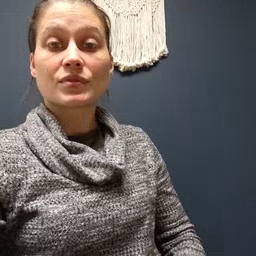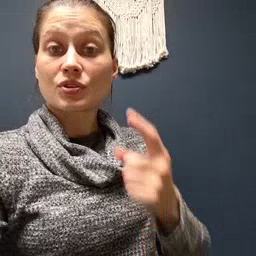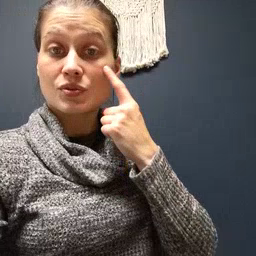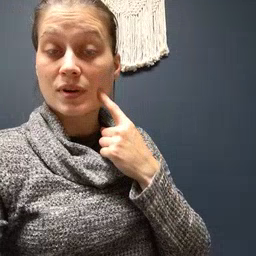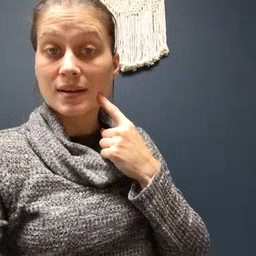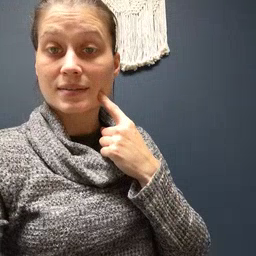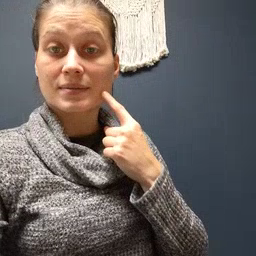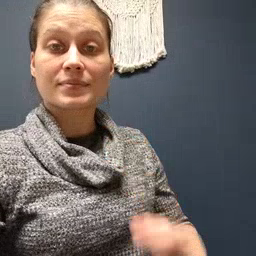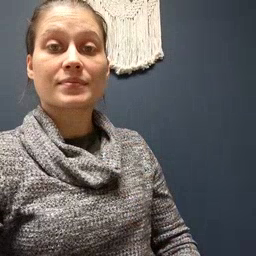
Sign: cry